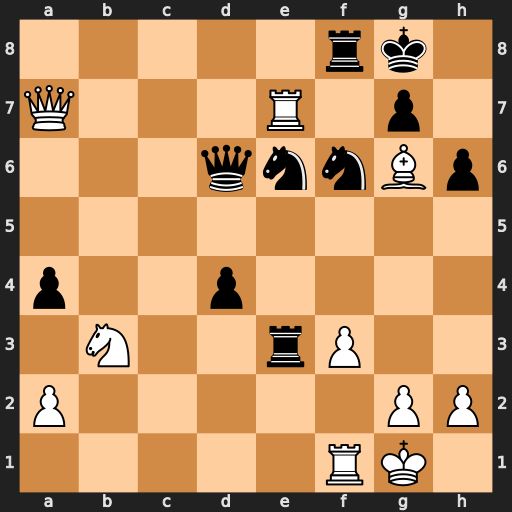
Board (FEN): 5rk1/Q3R1p1/3qnnBp/8/p2p4/1N2rP2/P5PP/5RK1
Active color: w
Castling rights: -
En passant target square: -
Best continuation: Nxd4 Qxd4 Qxd4 Nxd4 Rxe3